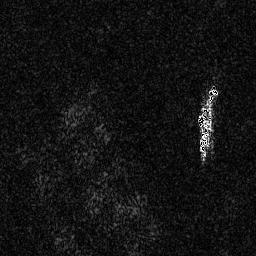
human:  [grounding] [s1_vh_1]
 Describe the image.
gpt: In the satellite image, there is  <ref>1 medium ship </ref> <box>[[75, 33, 85, 48, 0]]</box> located at right.